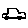
Label: car